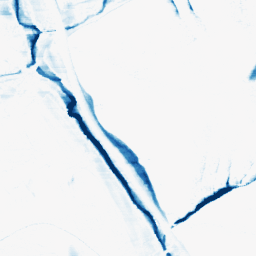
Category: morphological
Decomposition family: morphological_rect
Decomposition parameters: operation: closing
width: 20
height: 3
Upsampling method: quadratic
Upsampling parameters: scale: 2
Upsampling scale: 2